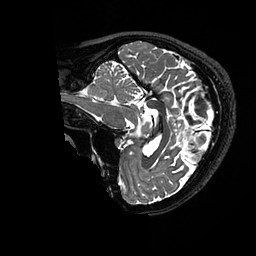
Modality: T2w
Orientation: sagittal
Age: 45
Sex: female
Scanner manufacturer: ge
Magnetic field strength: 3 T
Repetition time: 3.202 s
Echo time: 0.06683 s